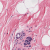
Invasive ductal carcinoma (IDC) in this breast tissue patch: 0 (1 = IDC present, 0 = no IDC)